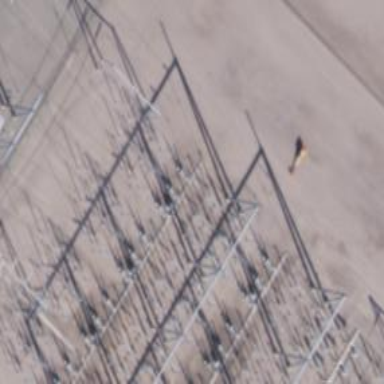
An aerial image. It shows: Switch for power supply.